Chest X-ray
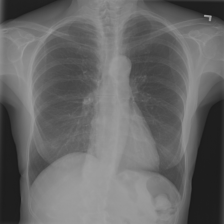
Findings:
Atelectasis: negative
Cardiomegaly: negative
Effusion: negative
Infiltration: negative
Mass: negative
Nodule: negative
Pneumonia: negative
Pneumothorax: negative
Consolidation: negative
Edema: negative
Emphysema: negative
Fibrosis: negative
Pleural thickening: negative
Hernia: negative